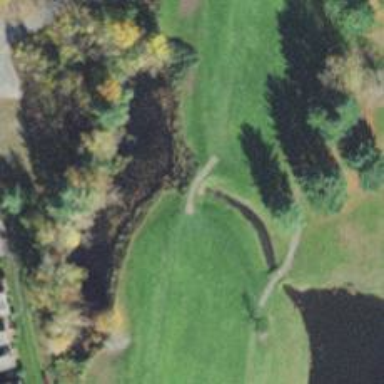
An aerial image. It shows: Service road designated as golf cart path.